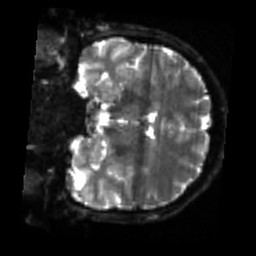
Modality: sbref
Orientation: coronal
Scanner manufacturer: siemens
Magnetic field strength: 3 T
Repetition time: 4 s
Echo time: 0.0594 s